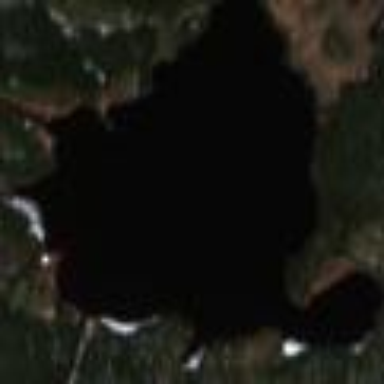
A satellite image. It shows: Lake with natural water.